Aerial crown-view tile of a tropical tree (Barro Colorado Island, Panama), acquired 20250915:
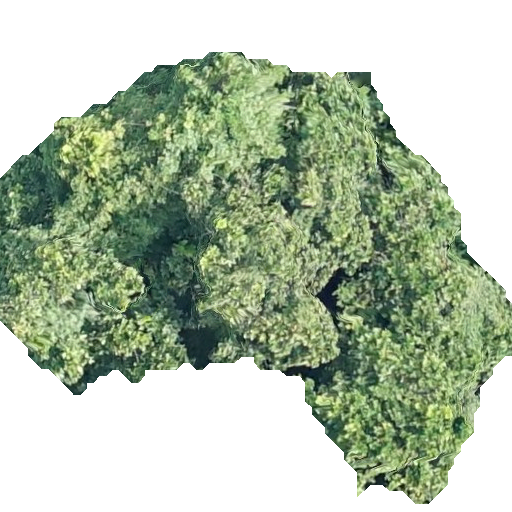
Species: Anacardium excelsum
GBIF accepted scientific name: Anacardium excelsum
Crown area: 209.497 m²